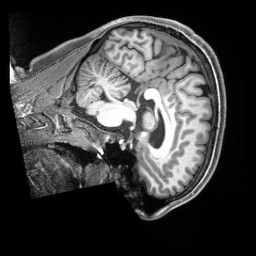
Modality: T1w
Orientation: sagittal
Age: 24
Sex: male
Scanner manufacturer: siemens
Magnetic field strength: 3 T
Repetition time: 2.3 s
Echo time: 0.00229 s